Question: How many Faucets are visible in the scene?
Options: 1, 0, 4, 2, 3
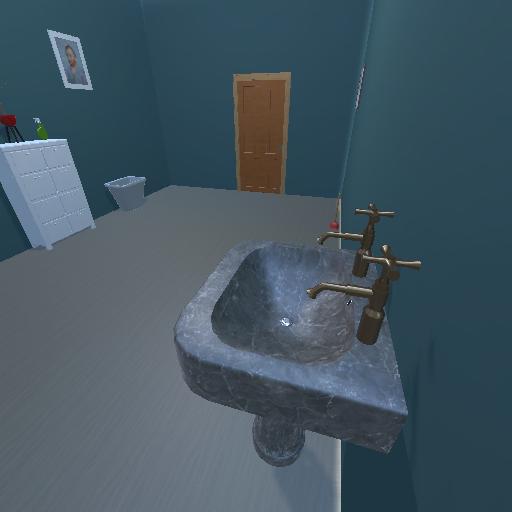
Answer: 1